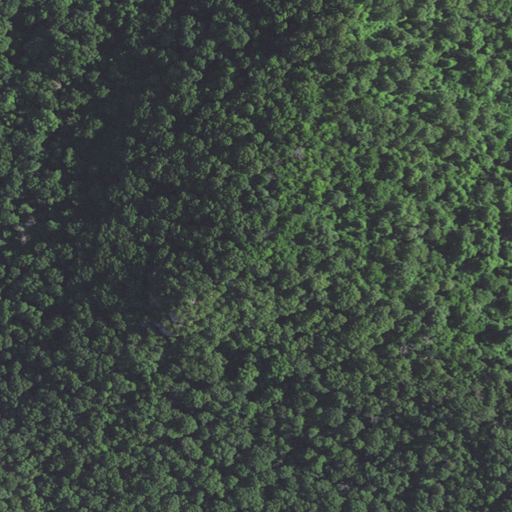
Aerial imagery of mountain in Kentucky named Pilot Knob containing deciduous forest and mixed forest